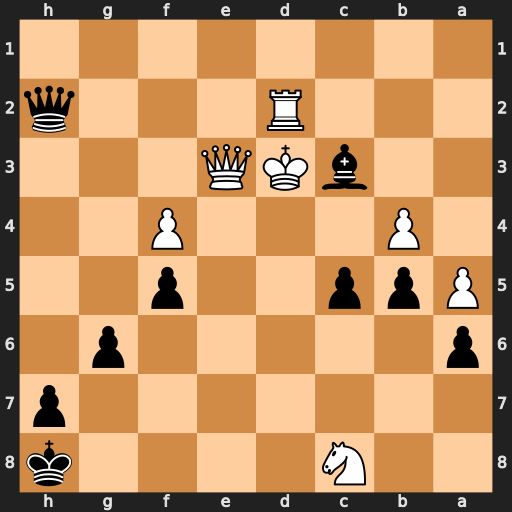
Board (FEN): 2N4k/7p/p5p1/Ppp2p2/1P3P2/2bKQ3/3R3q/8
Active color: b
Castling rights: -
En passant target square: -
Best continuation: Qxd2+ Qxd2 Bxd2 Kxd2 cxb4 Nd6 h5 Nxb5 h4 Nd4 h3